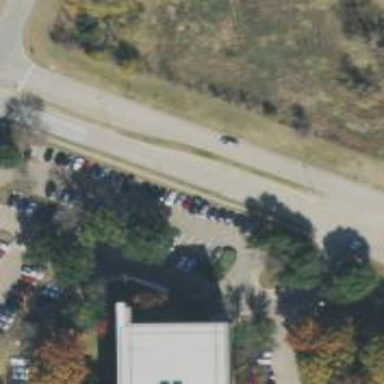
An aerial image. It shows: Tertiary road with separate sidewalk.